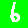
Digit: 6